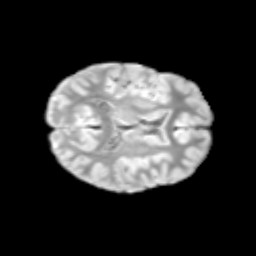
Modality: T2w
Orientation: axial
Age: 11
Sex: male
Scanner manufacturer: siemens
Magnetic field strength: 3 T
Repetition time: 3.8 s
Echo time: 0.07 s